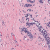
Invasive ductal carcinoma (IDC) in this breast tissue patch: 0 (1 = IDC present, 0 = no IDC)